Question: First of all, please be patient, because I don't speak english very well and I don't know if I will manage to explain the solution very well. So...
I have this HTML
'''
<div id='container'>
<div class='picture'>
<img src='...'>
</div>
<div class='description'>
<div id='attrb1' class='clearfix'>...</div>
<div id='attrb2' class='clearfix'>...</div>
<div id='attrb3' class='clearfix'>...</div>
<div id='attrb4' class='clearfix'>...</div>
</div>
</div>
'''
The clearfix class is implemented as explained <URL>
I want the .picture div to stay on the left and the .description div to stay on the right. So I wrote this CSS
'''
.picture { float: left; width: 100px; }
.picture img { width: 100px; height: auto; }
.description { float: right; width: 815px; }
'''
Till now, everything is ok.
But sometimes, . In this case I want that .description div extends for all the .container div width. So I tried to remove the width of both divs:
'''
.picture { float: left; }
.picture img { width: 100px; height: auto; }
.description { float: right; }
'''
But the .description div flows below the .picture div (if the picture is present)
Here is a screenshot:

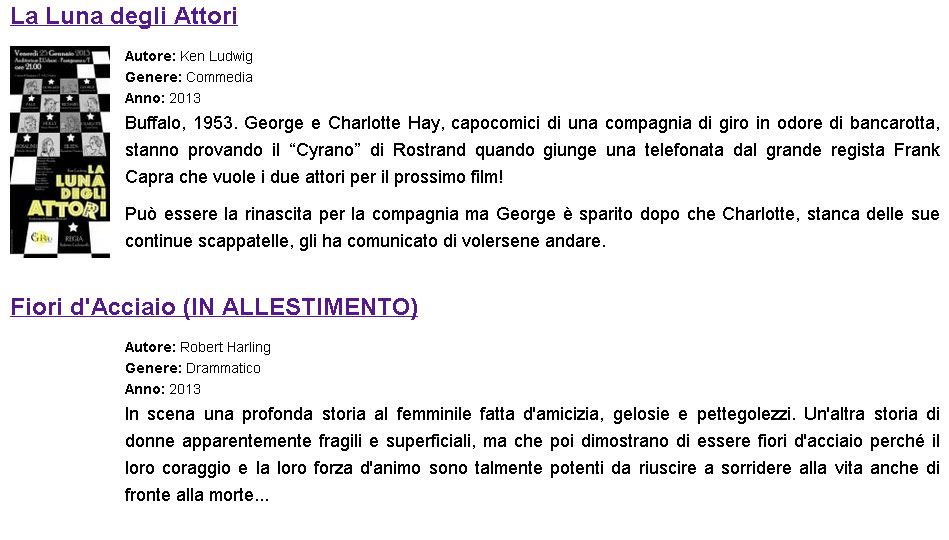
Answer: <URL>
When I disable css
'''
.clearfix {
#display: inline-block;
}
'''
Look like 'display: line-block;' let the div as width as it can.
Well, I just find that my code have some problem when the text so long...
<URL>
I have disabled the following css in this try, but I am not sure if this is suitable in your case:
'''
.description {
#float: right;
}
.clearfix:after {
content:".";
#display: block;
clear: both;
visibility: hidden;
line-height: 0;
height: 0;
}
.clearfix {
#display: inline-block;
}
'''